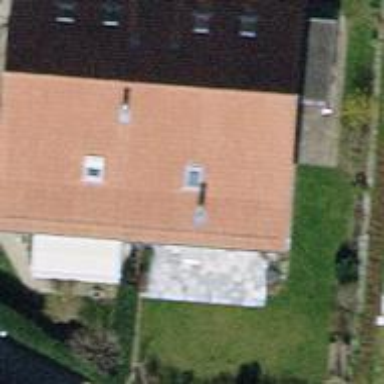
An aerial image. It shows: Semidetached house with gabled roof.